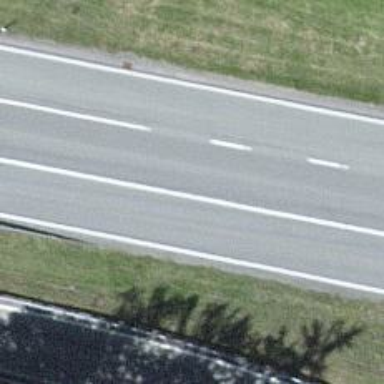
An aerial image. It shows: Asphalt road classified as primary highway.